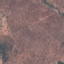
Land use / land cover: HerbaceousVegetation